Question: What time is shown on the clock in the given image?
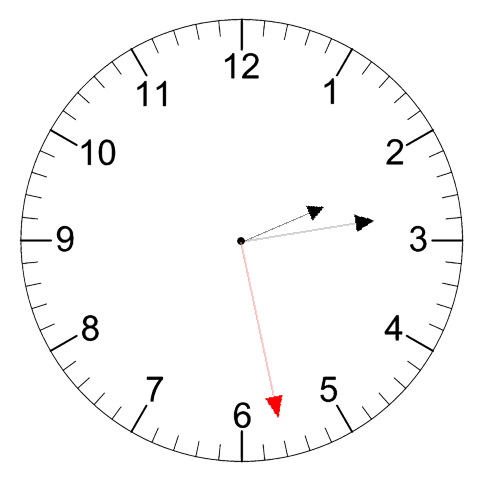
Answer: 02:13:28